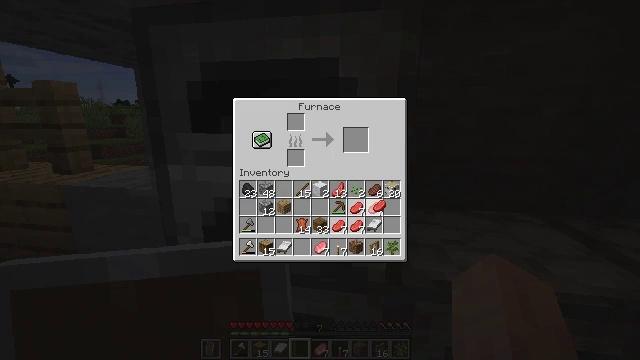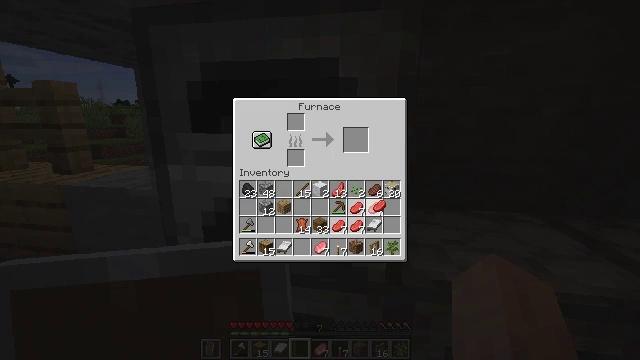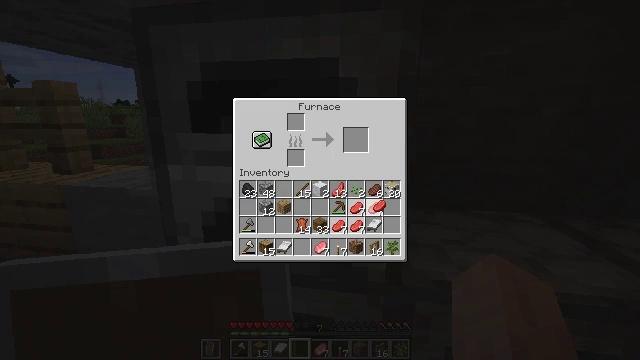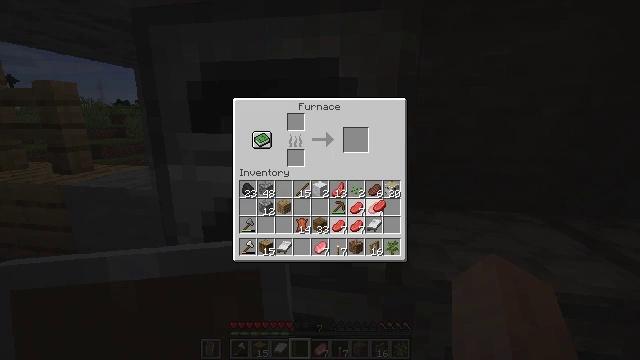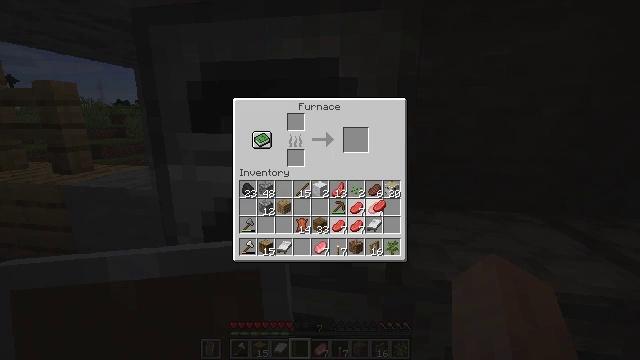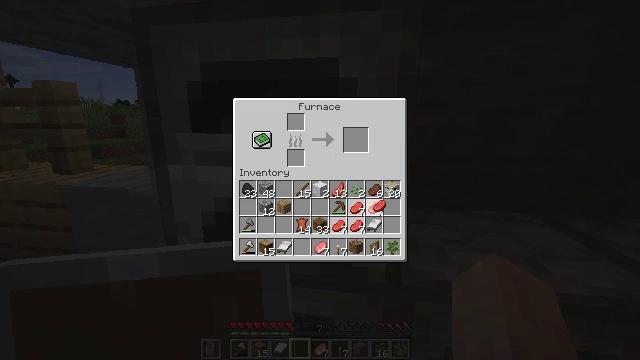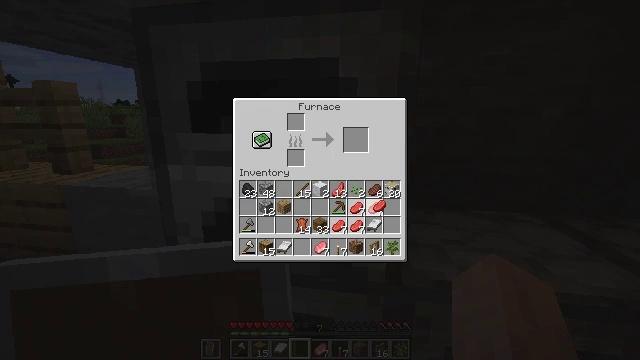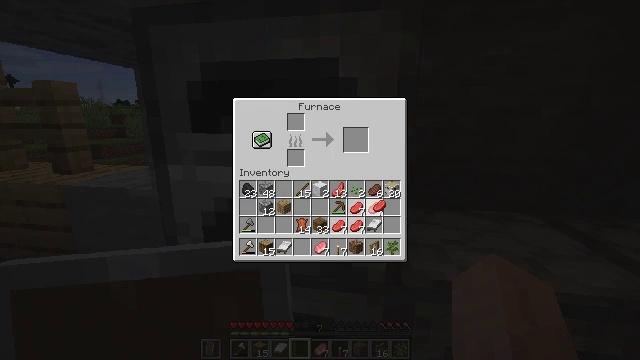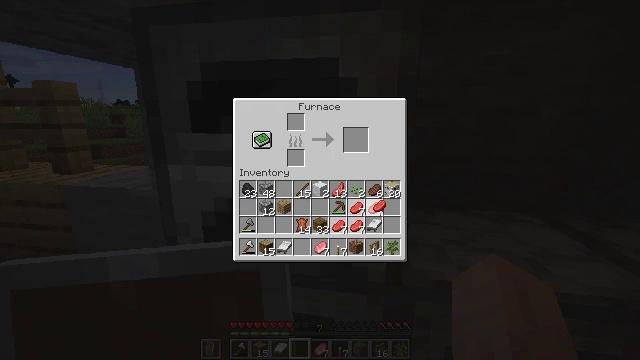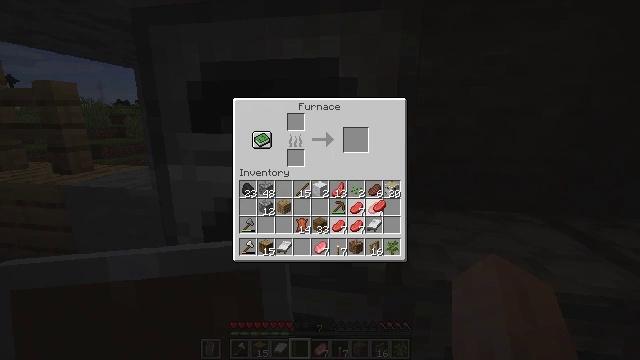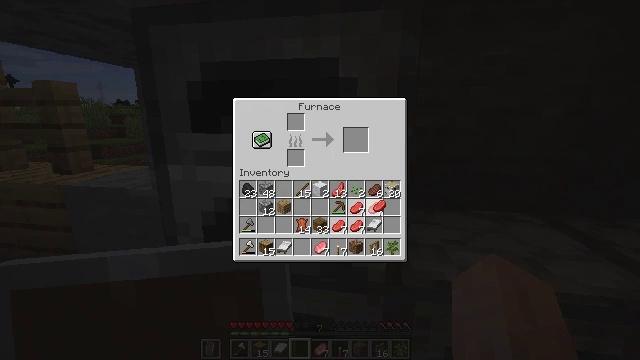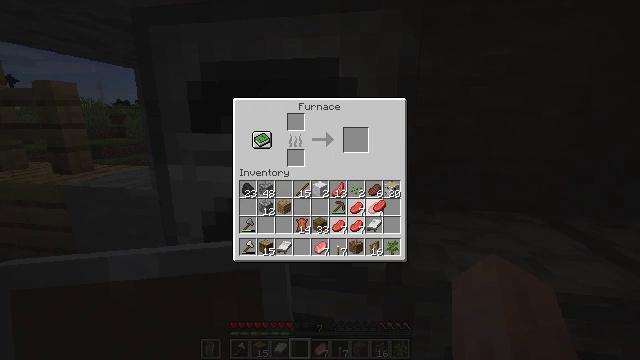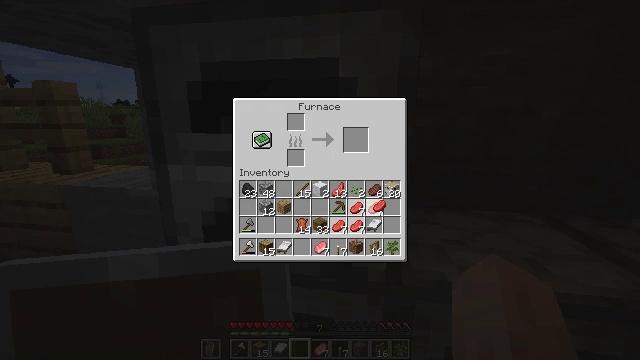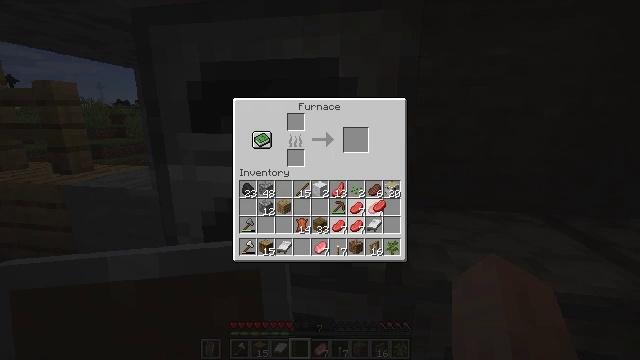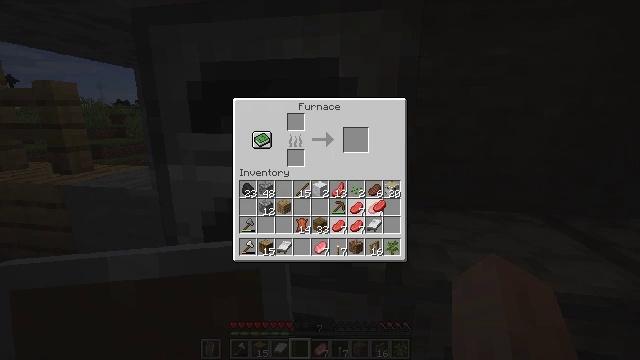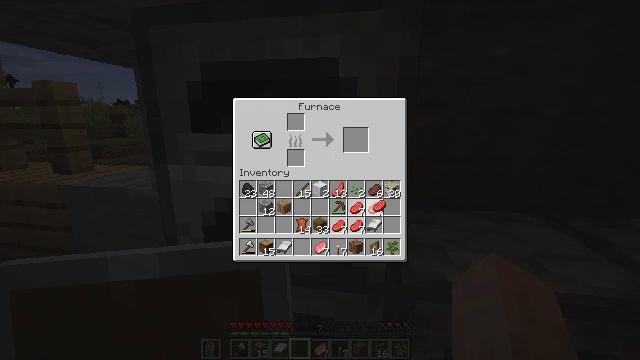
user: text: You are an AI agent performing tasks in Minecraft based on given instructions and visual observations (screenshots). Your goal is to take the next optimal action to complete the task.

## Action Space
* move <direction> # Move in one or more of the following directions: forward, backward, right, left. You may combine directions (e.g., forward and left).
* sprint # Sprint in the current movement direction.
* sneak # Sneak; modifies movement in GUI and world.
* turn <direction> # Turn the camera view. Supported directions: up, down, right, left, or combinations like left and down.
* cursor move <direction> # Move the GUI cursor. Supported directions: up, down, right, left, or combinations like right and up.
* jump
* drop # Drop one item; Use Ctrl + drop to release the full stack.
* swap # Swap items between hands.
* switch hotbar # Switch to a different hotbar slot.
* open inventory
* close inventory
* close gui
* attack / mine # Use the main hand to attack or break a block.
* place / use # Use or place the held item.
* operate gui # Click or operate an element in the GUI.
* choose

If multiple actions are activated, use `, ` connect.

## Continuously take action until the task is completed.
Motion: motion action
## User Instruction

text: Take down the wall torch for reuse.
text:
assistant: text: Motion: operate gui
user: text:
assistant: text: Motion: operate gui
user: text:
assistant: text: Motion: operate gui
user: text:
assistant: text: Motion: operate gui
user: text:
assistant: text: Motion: operate gui
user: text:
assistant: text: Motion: operate gui
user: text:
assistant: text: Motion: operate gui
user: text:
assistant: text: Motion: operate gui
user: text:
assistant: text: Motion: operate gui
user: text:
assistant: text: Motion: operate gui
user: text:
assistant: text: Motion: operate gui
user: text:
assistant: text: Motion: operate gui
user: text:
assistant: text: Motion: operate gui
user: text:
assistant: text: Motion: operate gui
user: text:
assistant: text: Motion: operate gui
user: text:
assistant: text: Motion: operate gui
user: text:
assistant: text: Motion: cursor move right
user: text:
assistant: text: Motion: cursor move right
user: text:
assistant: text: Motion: no_op
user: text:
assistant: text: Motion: no_op
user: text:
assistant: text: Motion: no_op
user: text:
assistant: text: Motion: no_op
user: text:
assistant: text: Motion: no_op
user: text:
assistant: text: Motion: no_op
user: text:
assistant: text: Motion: no_op
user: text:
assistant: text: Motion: no_op
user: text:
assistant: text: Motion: no_op
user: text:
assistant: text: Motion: no_op
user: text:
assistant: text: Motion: no_op
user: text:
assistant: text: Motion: no_op